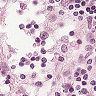
Metastatic tissue present: no